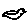
Label: bird